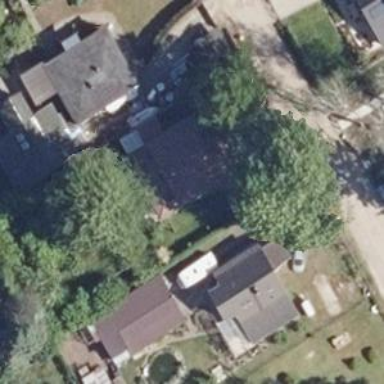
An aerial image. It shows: Simple and straightforward house.